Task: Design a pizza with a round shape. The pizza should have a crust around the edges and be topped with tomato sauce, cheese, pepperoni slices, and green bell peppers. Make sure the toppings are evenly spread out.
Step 398:
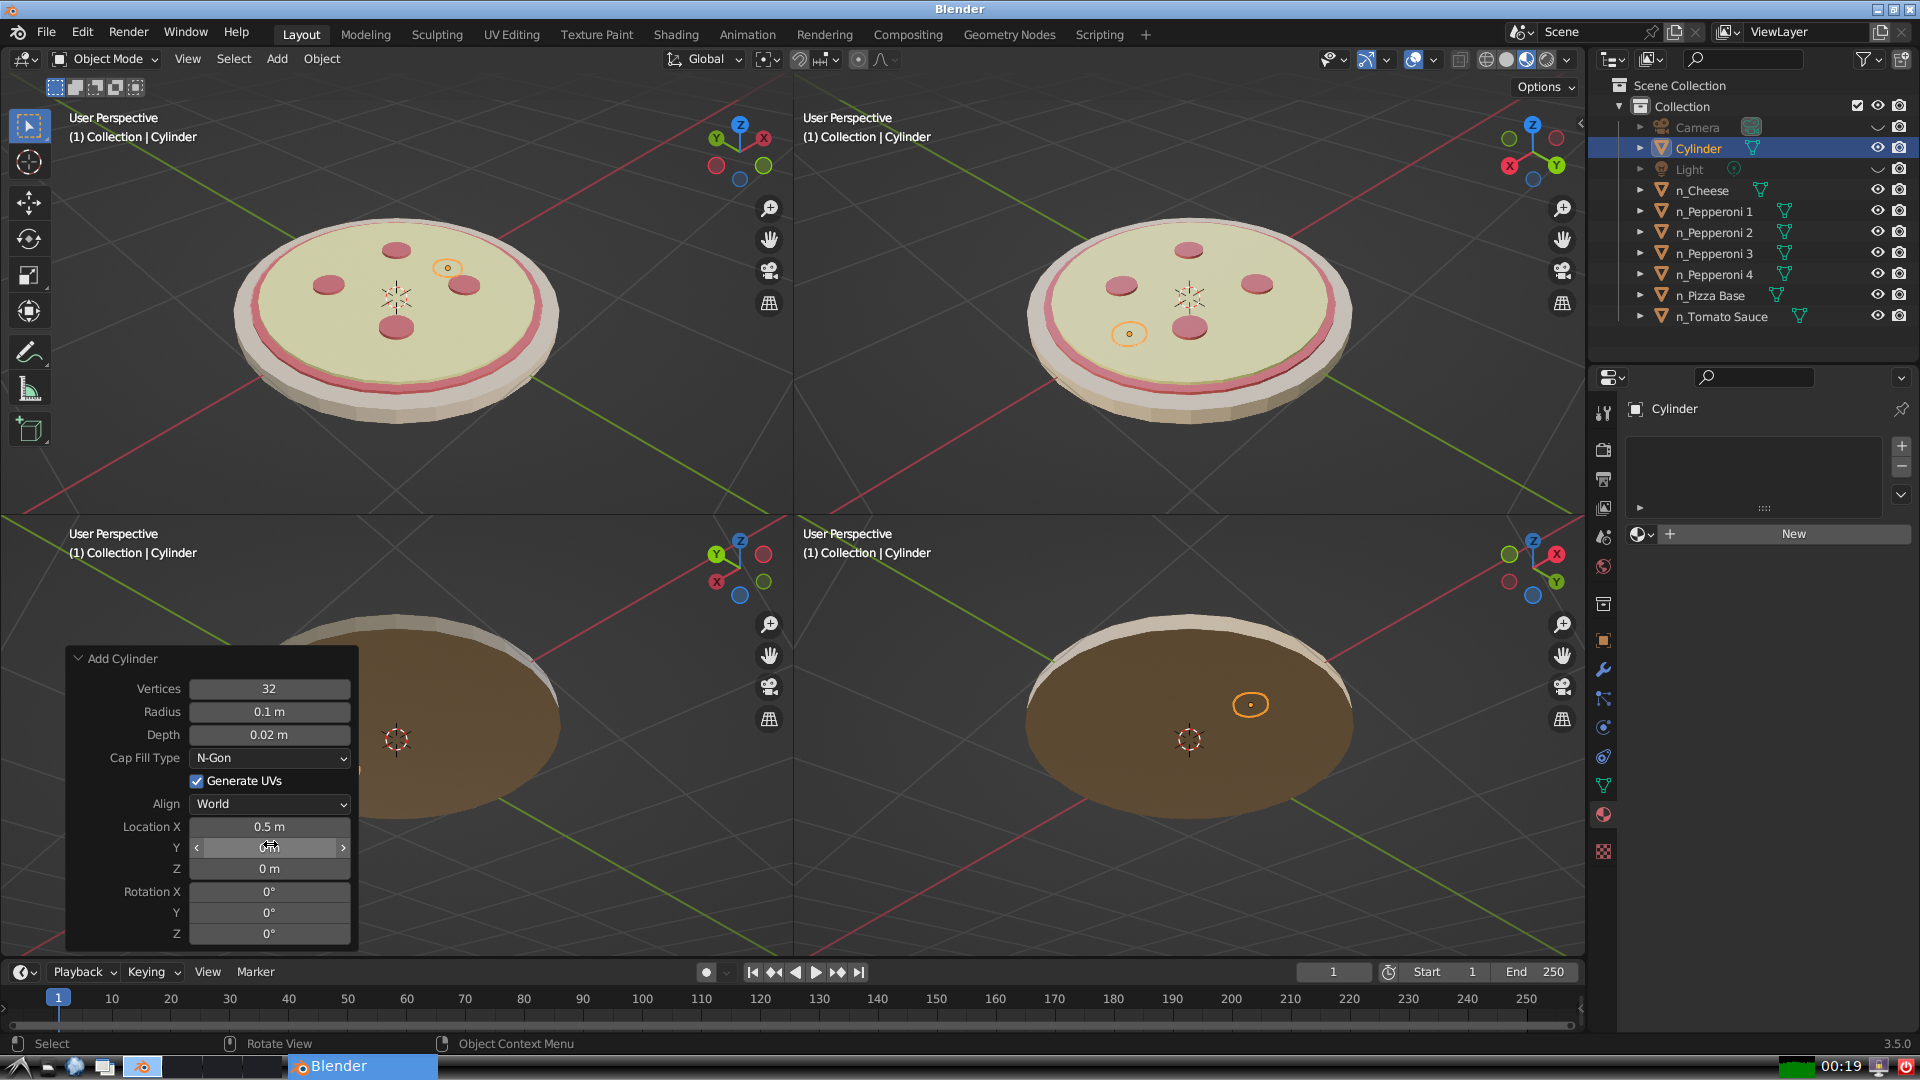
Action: {"mouse_move": [270, 868]}